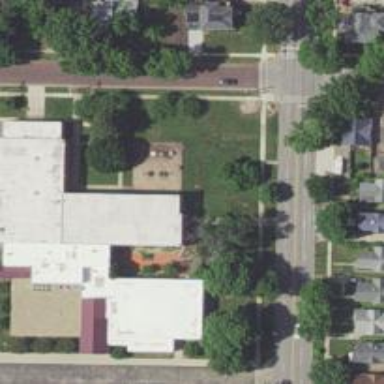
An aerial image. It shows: School.